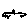
Label: bird